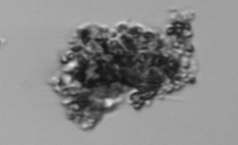
Label: detritus